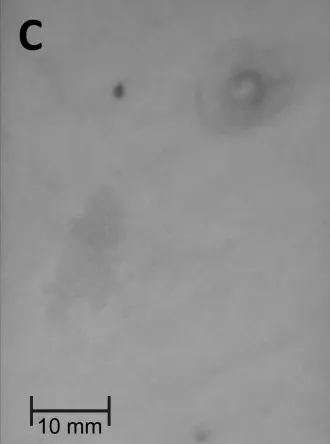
Clinical presentation of the patient. Representative CALMs from trunk, note the irregular (cost of Maine shaped) border.
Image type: radiology (x_ray)